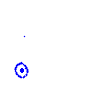
Particle: pion